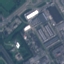
Label: Industrial